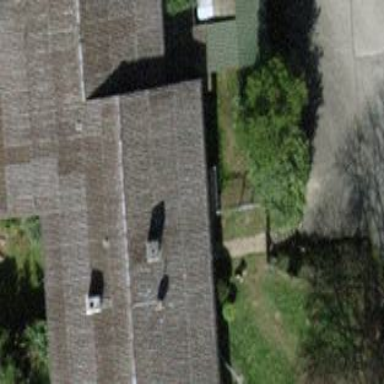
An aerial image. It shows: Gabled roofed house.